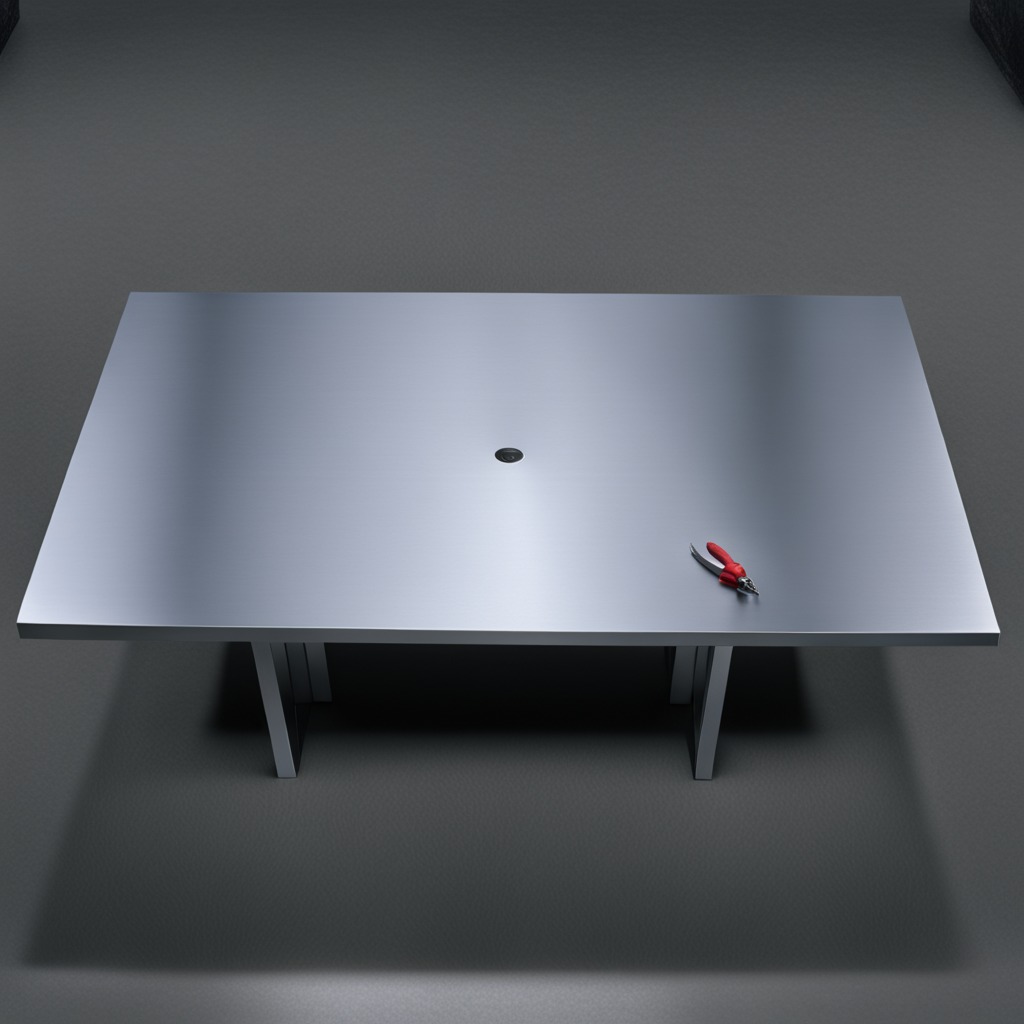
A plier lies on the tabletop.